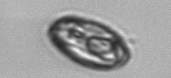
Label: Katodinium_or_Torodinium